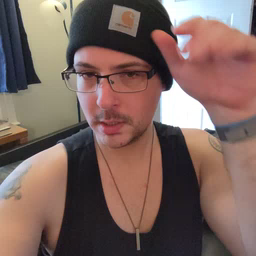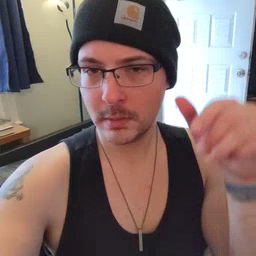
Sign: person